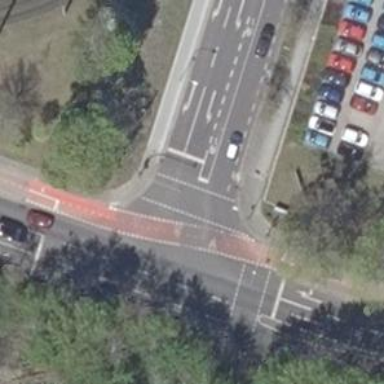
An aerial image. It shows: Road with traffic signals for signaling.